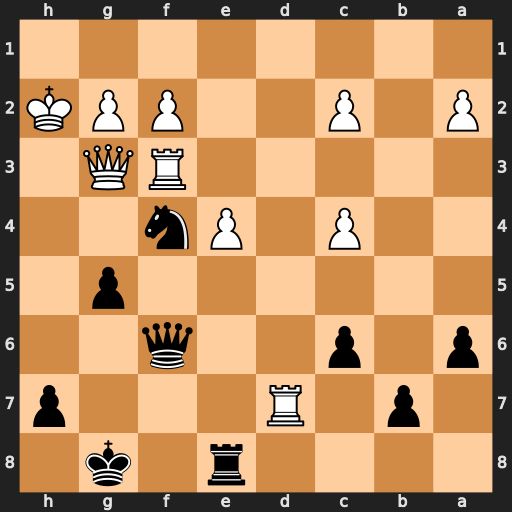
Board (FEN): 4r1k1/1p1R3p/p1p2q2/6p1/2P1Pn2/5RQ1/P1P2PPK/8
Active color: b
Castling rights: -
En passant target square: -
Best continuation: Qh6+ Qh3 Nxh3